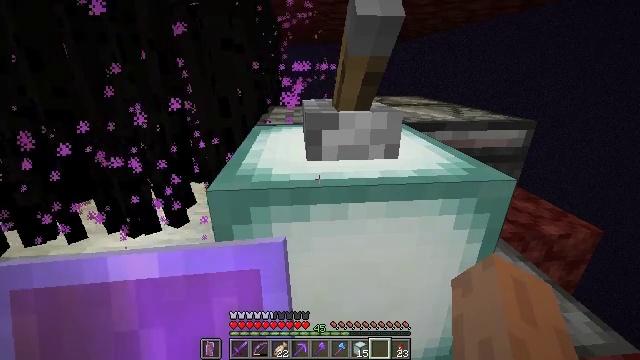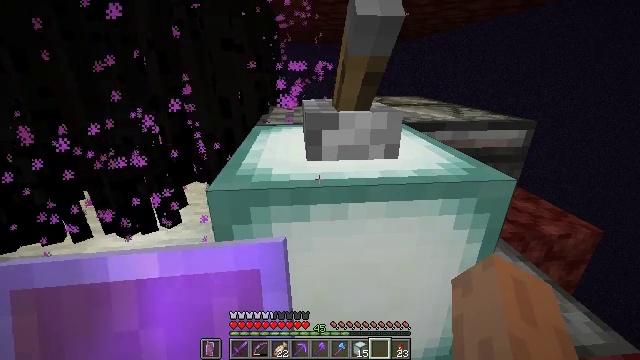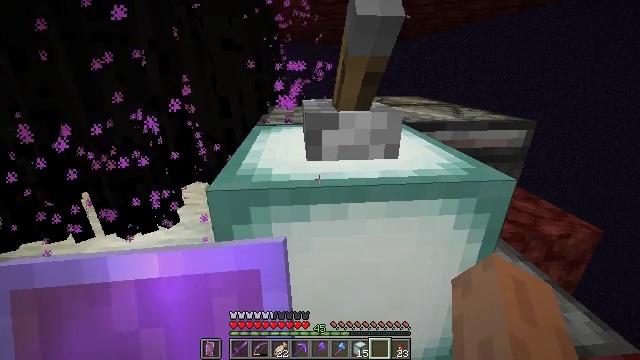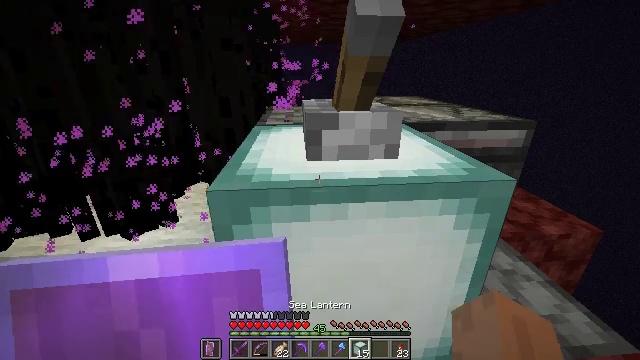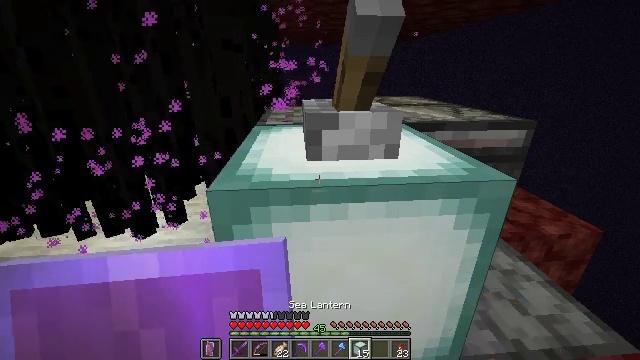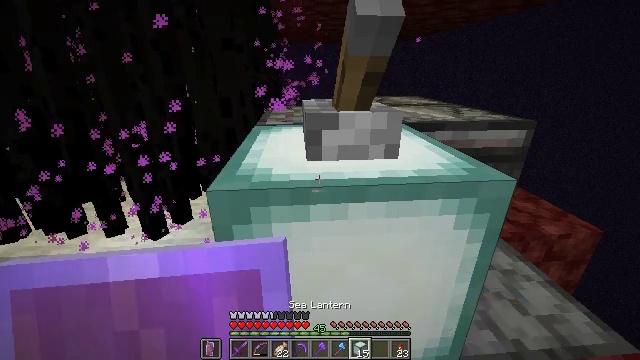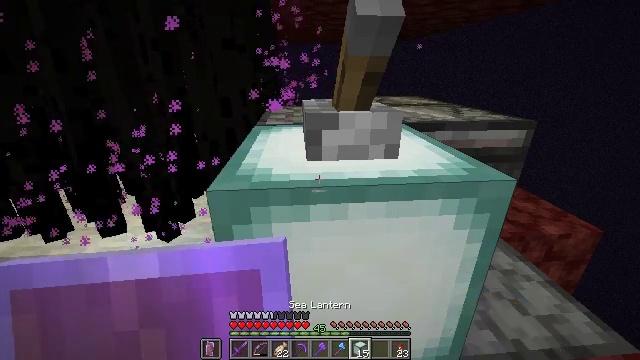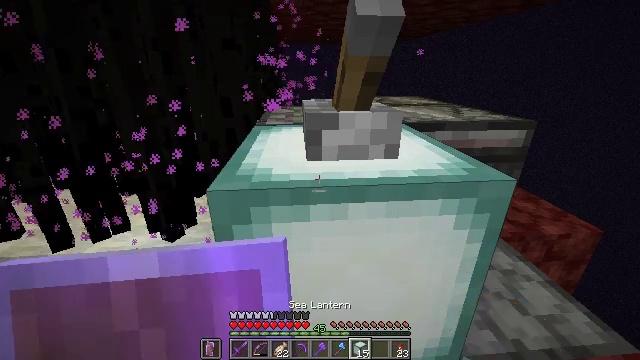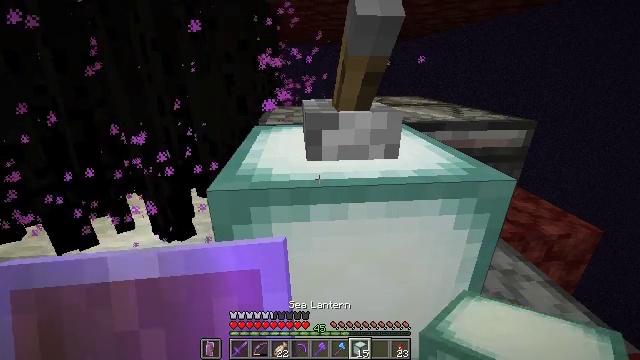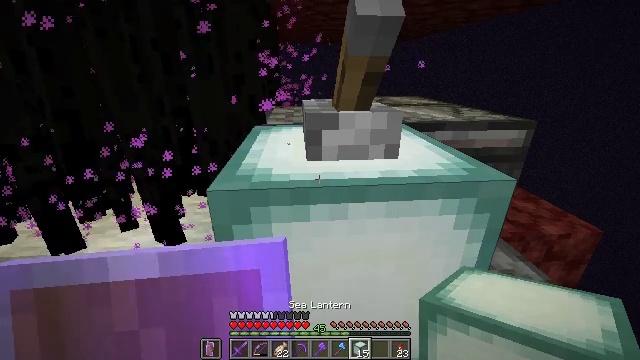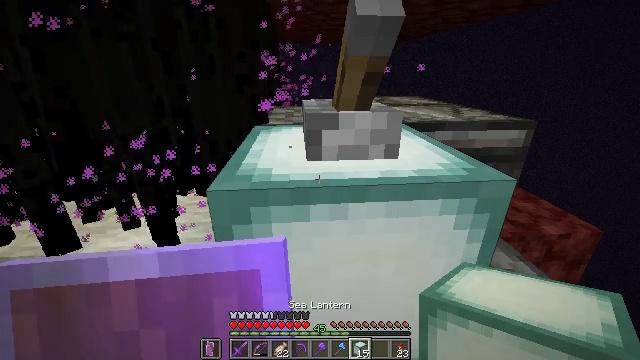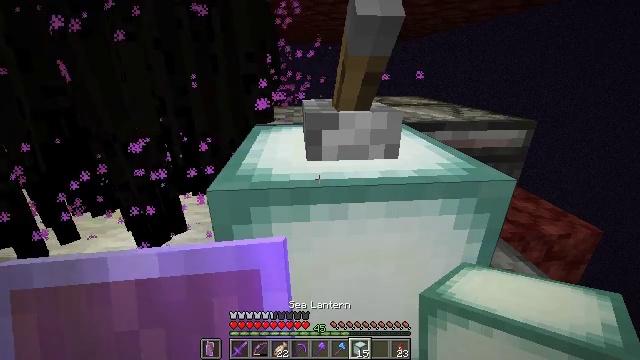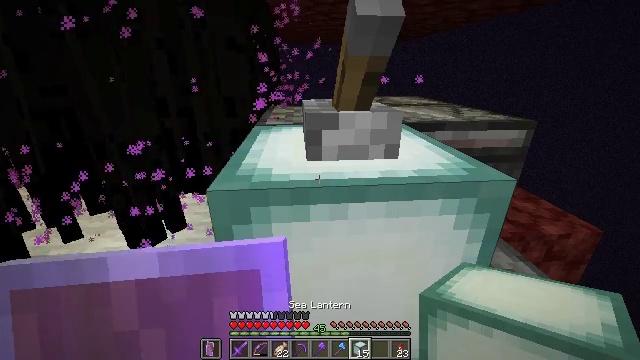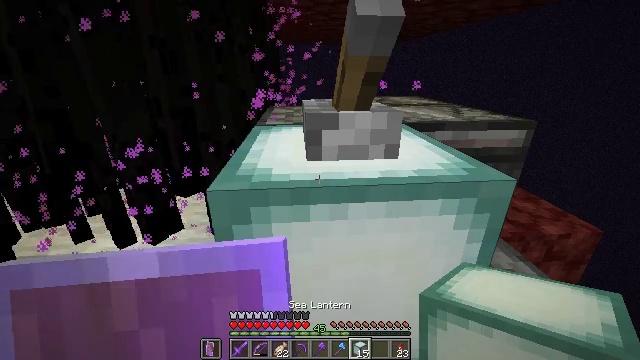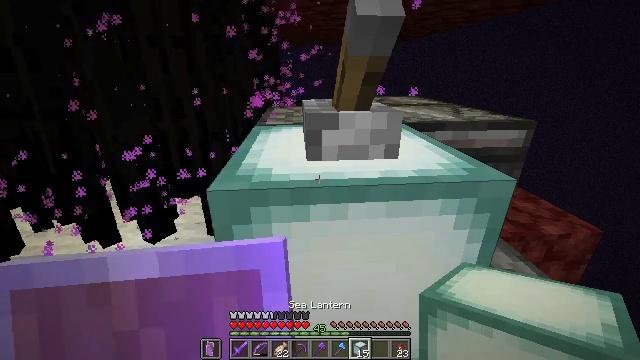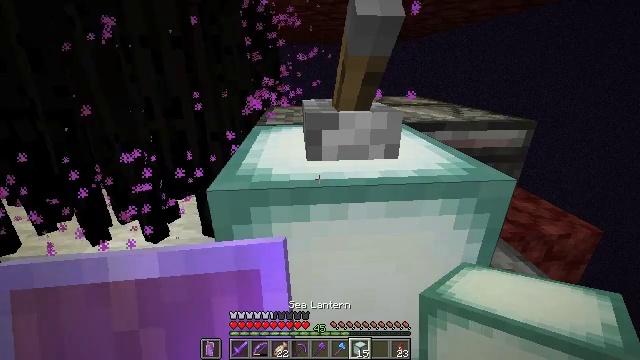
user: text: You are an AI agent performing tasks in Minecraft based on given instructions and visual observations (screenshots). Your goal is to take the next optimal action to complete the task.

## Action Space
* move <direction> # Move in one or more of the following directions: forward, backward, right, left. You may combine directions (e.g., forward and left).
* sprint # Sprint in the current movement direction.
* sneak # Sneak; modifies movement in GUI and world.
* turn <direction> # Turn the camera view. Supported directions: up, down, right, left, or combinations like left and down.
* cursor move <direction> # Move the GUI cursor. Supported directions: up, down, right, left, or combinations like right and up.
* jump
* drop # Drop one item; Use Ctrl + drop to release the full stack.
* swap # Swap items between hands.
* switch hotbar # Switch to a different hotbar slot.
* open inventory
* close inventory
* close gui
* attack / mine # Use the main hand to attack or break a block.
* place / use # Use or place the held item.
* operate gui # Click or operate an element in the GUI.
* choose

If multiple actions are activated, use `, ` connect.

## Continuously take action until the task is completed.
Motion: motion action
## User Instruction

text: Mine block lever.
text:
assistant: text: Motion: sneak
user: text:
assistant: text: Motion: sneak
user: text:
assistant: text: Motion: sneak
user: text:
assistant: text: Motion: sneak
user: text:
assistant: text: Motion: sneak
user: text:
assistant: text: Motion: sneak
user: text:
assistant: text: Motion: sneak
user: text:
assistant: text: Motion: sneak
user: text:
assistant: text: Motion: sneak
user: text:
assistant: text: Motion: sneak
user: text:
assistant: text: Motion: sneak
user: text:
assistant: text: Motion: sneak
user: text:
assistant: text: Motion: sneak
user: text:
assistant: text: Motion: sneak
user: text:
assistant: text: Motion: sneak
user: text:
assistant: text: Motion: sneak
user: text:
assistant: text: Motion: sneak
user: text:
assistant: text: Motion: sneak
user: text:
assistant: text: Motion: sneak
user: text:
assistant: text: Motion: sneak
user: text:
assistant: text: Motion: sneak
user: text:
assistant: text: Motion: sneak
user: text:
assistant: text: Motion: sneak
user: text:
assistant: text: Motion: sneak
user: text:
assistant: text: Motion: sneak
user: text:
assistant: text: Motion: sneak
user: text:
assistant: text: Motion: sneak
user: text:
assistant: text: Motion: sneak
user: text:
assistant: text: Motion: sneak
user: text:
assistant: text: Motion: sneak